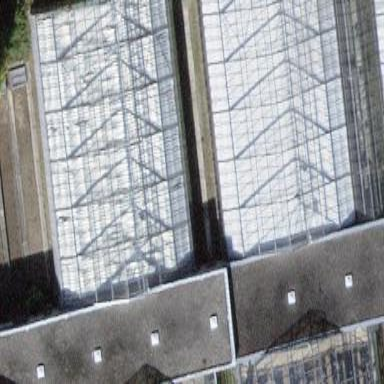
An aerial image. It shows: Greenhouse.